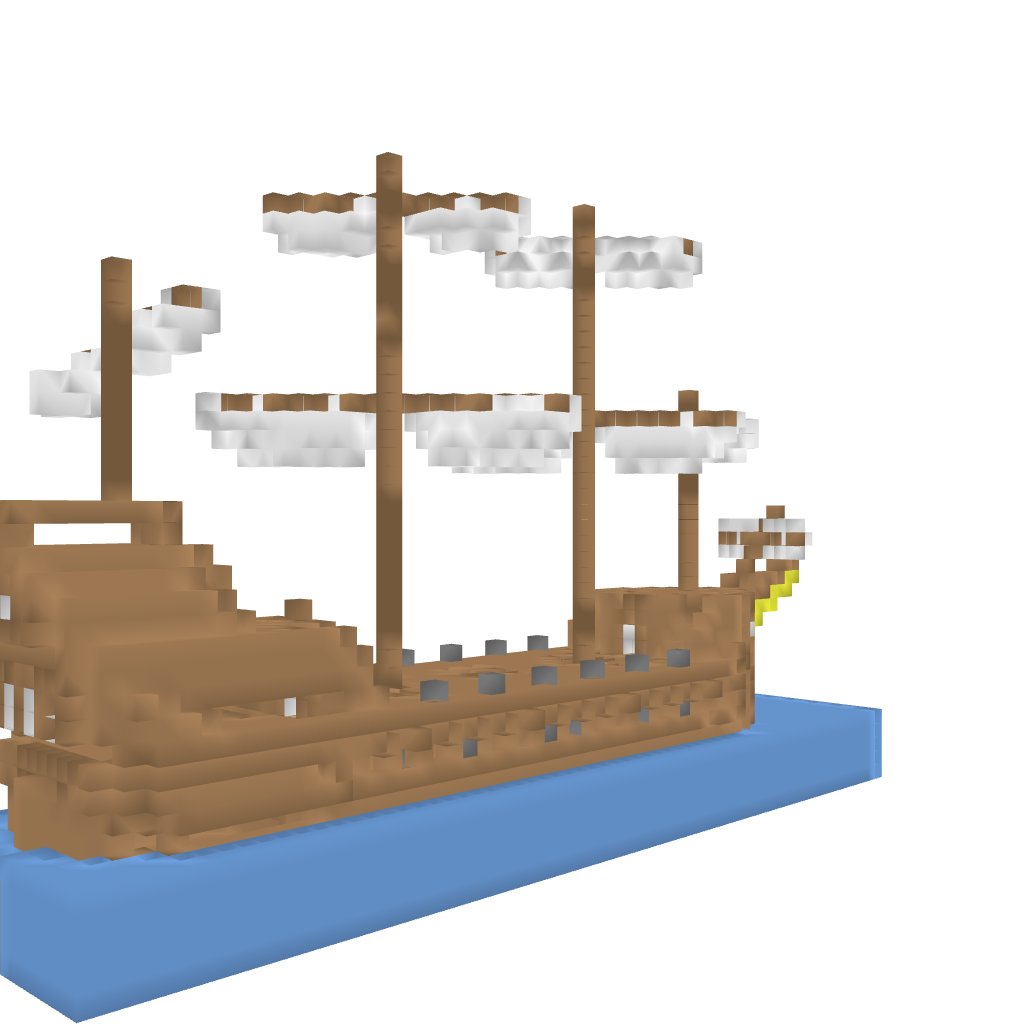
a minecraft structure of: Galleon bad low quality